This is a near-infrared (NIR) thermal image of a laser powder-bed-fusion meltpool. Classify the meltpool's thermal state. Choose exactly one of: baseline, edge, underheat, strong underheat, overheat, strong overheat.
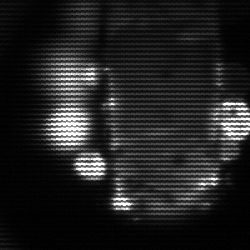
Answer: strong underheat